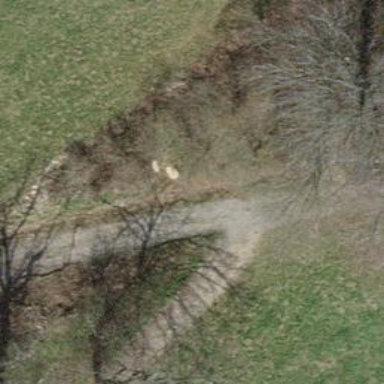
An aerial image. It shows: Bench.